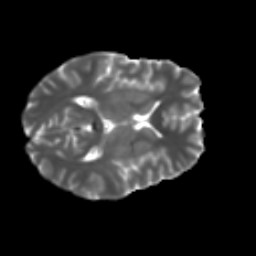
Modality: T2w
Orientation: axial
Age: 36
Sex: female
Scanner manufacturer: ge
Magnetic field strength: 3 T
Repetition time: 7.8 s
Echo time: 0.0606 s